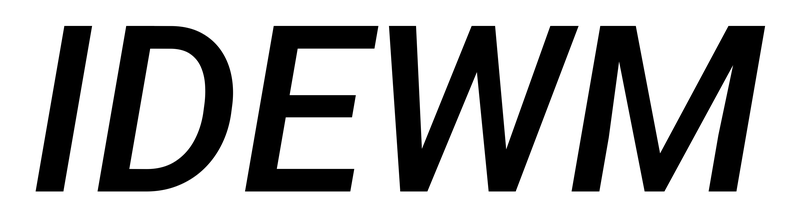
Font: Roboto-Italic_Medium_Italic